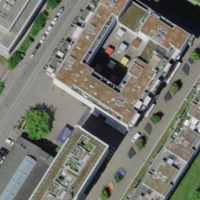
EUNIS habitat code: 54
Species observed at this site:
Streptopelia decaocto
Medicago sativa
Osmia cornuta